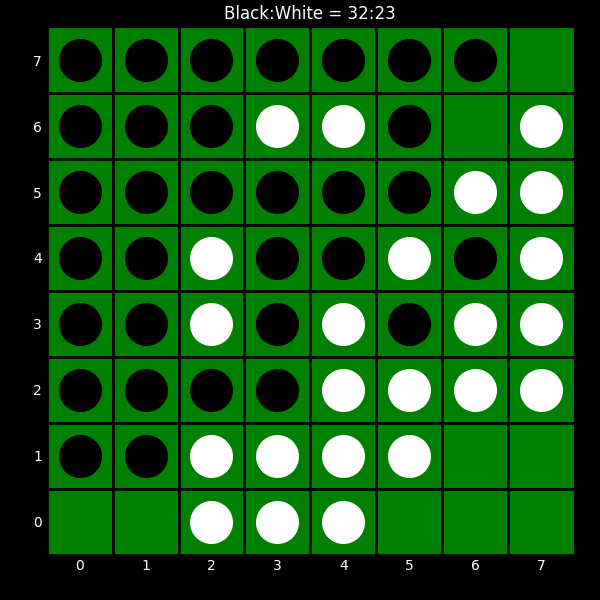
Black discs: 32
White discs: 23